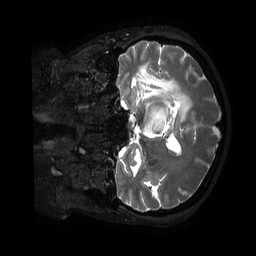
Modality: T2w
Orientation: coronal
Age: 58
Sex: female
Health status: ill
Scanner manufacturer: philips
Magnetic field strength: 3 T
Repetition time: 3.5 s
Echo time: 0.3 s